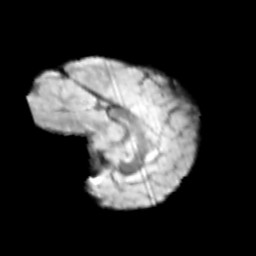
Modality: T2w
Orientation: sagittal
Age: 12
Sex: male
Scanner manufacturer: siemens
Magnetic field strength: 3 T
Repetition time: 3.8 s
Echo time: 0.07 s